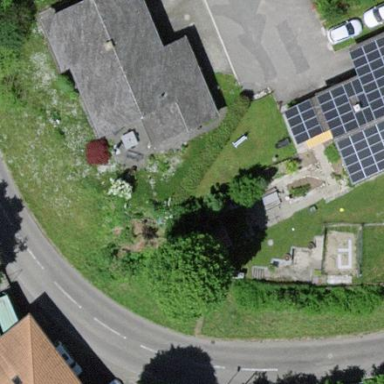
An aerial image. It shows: Residential building.